Field crop: tomato
Growth stage: 2
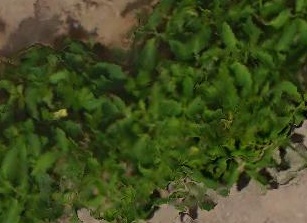
Species: tomato